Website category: university
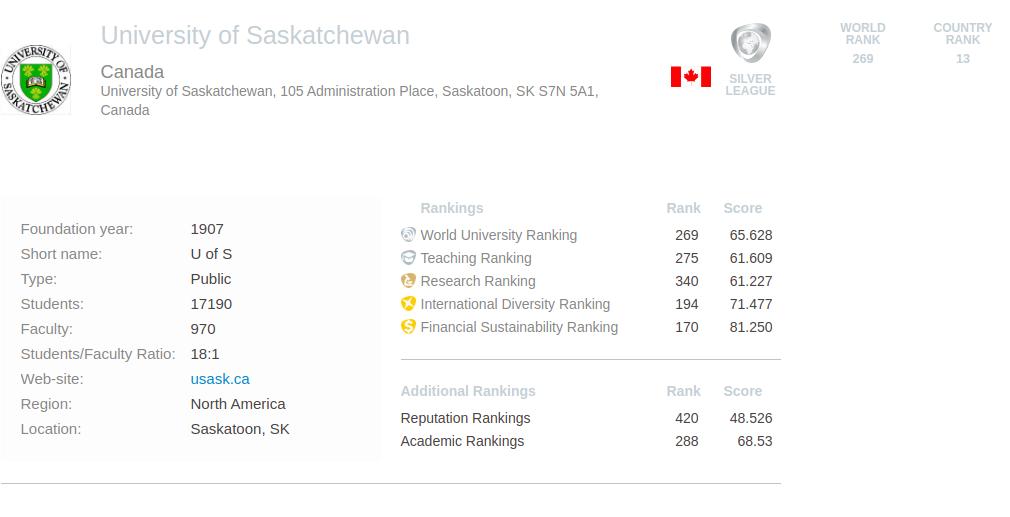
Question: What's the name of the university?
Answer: University of Saskatchewan

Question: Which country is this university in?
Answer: Canada

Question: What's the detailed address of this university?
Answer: University of Saskatchewan, 105 Administration Place, Saskatoon, SK S7N 5A1, Canada

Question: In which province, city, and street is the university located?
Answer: University of Saskatchewan, 105 Administration Place, Saskatoon, SK S7N 5A1, Canada

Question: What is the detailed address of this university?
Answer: University of Saskatchewan, 105 Administration Place, Saskatoon, SK S7N 5A1, Canada

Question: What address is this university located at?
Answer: University of Saskatchewan, 105 Administration Place, Saskatoon, SK S7N 5A1, Canada

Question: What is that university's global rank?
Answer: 269

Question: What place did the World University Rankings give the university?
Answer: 269

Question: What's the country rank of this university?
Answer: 13

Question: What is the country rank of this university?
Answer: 13

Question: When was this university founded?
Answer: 1907

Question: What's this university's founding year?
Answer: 1907

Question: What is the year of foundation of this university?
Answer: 1907

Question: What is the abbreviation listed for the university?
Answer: U of S

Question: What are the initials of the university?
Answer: U of S

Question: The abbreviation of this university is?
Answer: U of S

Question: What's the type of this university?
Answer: Public

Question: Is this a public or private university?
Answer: Public

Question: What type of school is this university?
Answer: Public

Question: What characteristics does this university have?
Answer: Public

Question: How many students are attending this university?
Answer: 17190

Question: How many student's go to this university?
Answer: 17190

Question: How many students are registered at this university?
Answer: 17190

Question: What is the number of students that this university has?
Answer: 17190

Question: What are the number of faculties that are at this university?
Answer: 970

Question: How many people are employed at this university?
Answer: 970

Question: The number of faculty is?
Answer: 970

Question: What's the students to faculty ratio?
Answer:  18 : 1

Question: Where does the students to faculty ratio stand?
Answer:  18 : 1

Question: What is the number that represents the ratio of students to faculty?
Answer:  18 : 1

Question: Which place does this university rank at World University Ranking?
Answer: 269

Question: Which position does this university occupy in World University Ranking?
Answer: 269

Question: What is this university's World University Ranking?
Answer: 269

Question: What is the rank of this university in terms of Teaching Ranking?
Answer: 275

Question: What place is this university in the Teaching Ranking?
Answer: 275

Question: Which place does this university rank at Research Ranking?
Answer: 340

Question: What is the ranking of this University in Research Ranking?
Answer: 340

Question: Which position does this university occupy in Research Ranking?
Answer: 340

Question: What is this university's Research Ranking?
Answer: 340

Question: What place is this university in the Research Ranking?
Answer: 340

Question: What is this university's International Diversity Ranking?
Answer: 194

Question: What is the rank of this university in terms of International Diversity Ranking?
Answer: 194

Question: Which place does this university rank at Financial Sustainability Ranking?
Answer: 170

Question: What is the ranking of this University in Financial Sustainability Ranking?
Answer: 170

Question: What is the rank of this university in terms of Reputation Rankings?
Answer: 420

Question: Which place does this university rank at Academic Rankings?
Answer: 288

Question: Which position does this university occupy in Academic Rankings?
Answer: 288

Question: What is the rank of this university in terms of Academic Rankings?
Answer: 288

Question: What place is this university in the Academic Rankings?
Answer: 288

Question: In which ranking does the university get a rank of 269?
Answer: World University Ranking

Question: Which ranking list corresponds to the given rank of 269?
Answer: World University Ranking

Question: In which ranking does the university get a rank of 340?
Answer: Research Ranking

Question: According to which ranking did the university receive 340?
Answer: Research Ranking

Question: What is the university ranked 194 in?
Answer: International Diversity Ranking

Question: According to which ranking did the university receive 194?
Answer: International Diversity Ranking

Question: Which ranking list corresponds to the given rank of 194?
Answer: International Diversity Ranking

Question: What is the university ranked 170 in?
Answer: Financial Sustainability Ranking

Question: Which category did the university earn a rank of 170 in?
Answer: Financial Sustainability Ranking

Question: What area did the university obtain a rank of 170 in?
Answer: Financial Sustainability Ranking

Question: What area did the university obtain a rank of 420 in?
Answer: Reputation Rankings

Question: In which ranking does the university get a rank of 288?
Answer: Academic Rankings

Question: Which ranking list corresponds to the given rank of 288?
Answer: Academic Rankings

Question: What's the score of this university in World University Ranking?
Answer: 65.628

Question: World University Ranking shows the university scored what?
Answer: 65.628